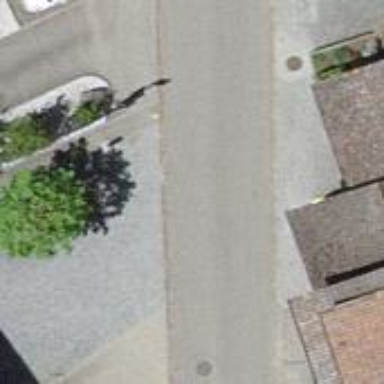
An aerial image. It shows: Bus stop with stop position for public transport.